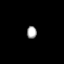
Tissue: prostate
Cell type: Fibroblasts
Senescence score: 0.8348
Nuclear area (px): 119
Mean DAPI intensity: 170.639